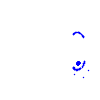
Particle: proton